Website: lowes
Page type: review-order
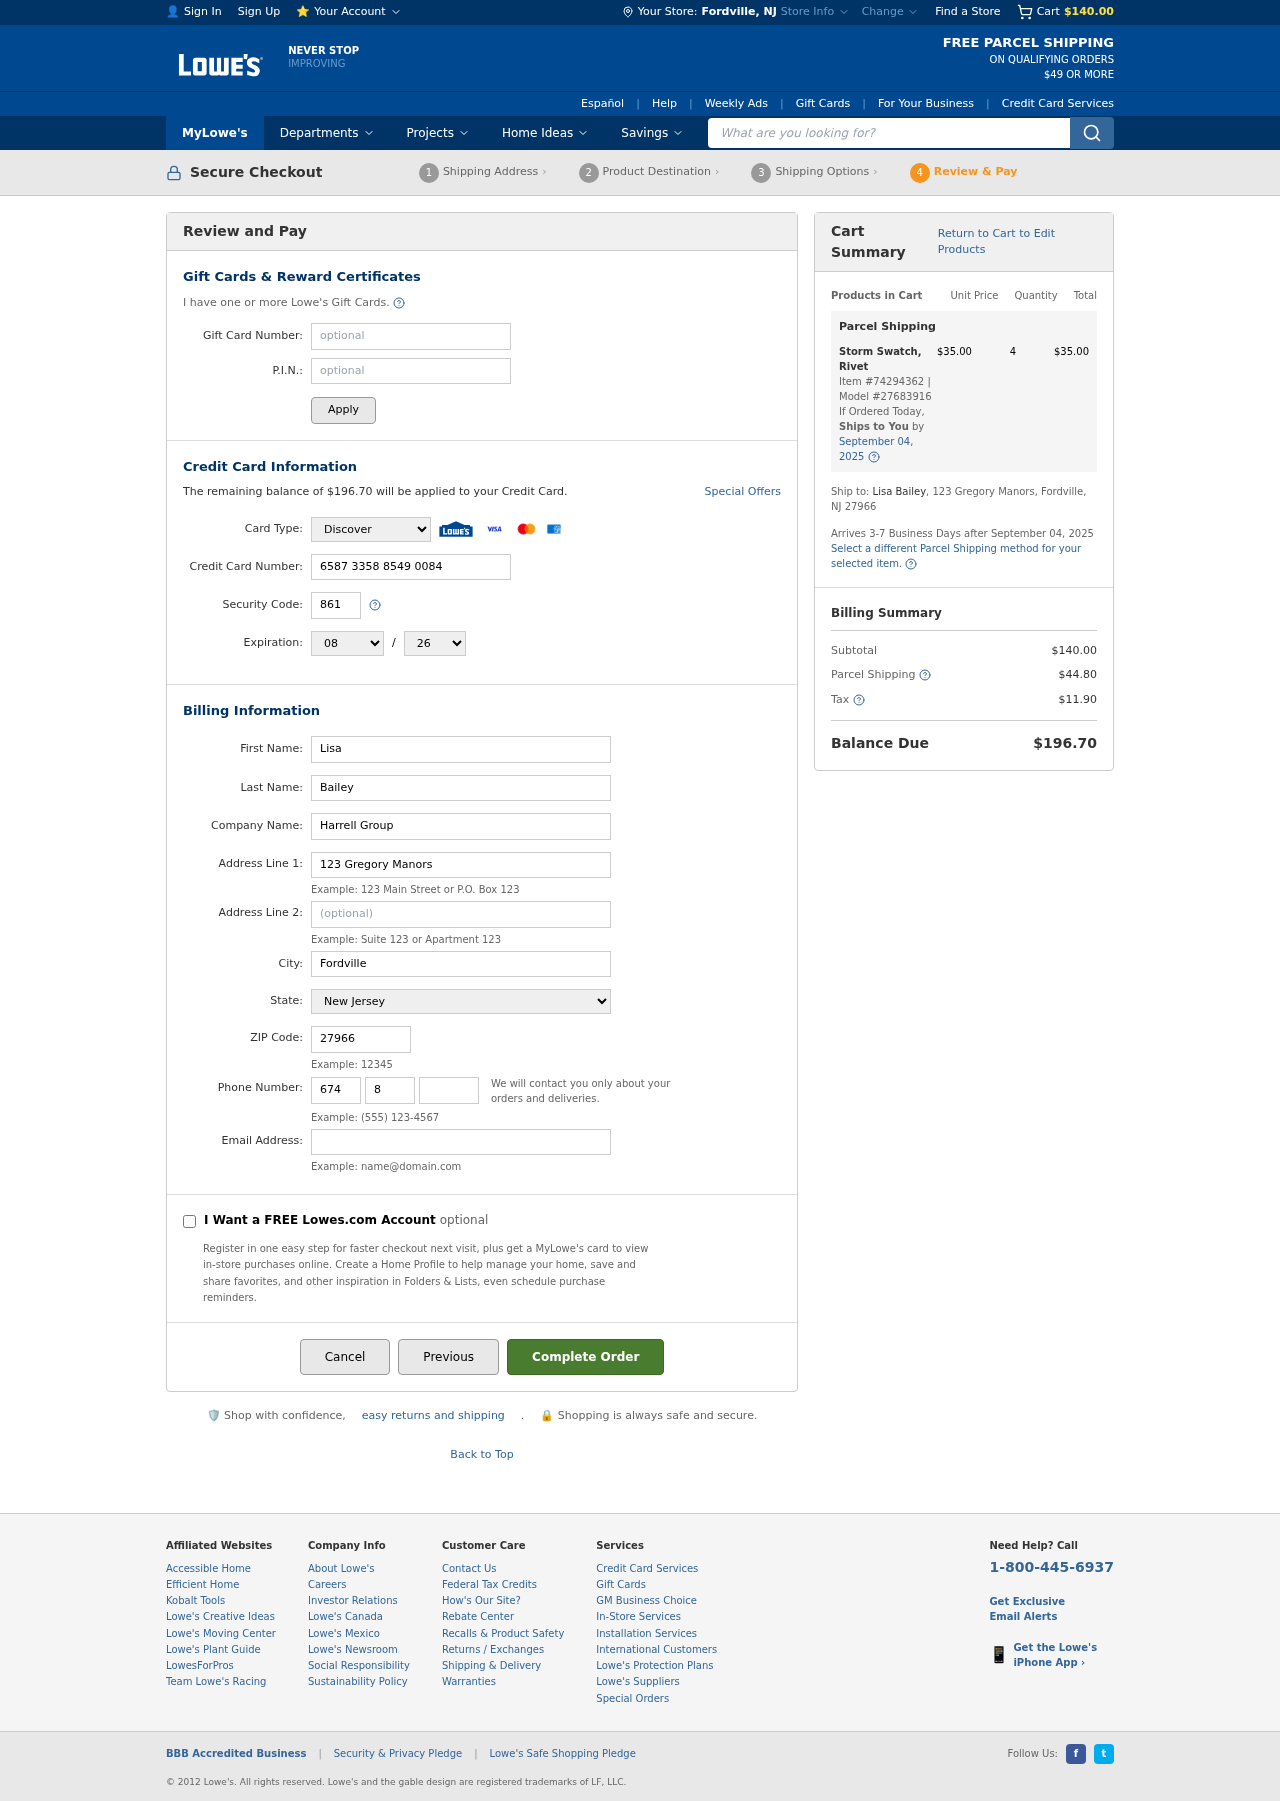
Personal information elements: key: PII_CARD_CVV
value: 861
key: PII_CARD_EXPIRY_MONTH
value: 08
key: PII_CARD_EXPIRY_YEAR
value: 26
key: PII_CARD_NUMBER
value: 6587 3358 8549 0084
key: PII_CARD_TYPE
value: Discover
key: PII_CITY
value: Fordville
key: PII_CITY_STATE
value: Fordville, NJ
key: PII_COMPANY
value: Harrell Group
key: PII_EMAIL
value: lisabailey@gmail.com
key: PII_FIRSTNAME
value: Lisa
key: PII_LASTNAME
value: Bailey
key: PII_PHONE_AREA
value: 674
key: PII_PHONE_PREFIX
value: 867
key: PII_PHONE_SUFFIX
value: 5341
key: PII_POSTCODE
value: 27966
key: PII_STATE
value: New Jersey
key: PII_STREET
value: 123 Gregory Manors
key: PII_STREET2
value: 123 Gregory Manors
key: PII_FULLNAME2
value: Lisa Bailey
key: PII_STATE_ABBR
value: NJ
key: PII_POSTCODE_FULL
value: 27966
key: PII_CITY_STATE_ZIP
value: Fordville, NJ 27966
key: PII_POSTCODE_NUMERIC
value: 27966
Product elements: key: PRODUCT1_NAME
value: Storm Swatch, Rivet
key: PRODUCT1_PRICE
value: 35
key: PRODUCT1_QUANTITY
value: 4
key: PRODUCT1_ITEM_NUMBER
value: Item #74294362
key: PRODUCT1_MODEL_NUMBER
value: Model #27683916
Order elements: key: ORDER_SUBTOTAL
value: $140.00
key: ORDER_BALANCE_DUE
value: $196.70
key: ORDER_SHIPPING_DATE
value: September 04, 2025
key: ORDER_ITEM_TOTAL
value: $35.00
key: ORDER_SHIPPING_DATE2
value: September 04, 2025
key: ORDER_SHIPPING_COST
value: $44.80
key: ORDER_TAX
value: $11.90
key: ORDER_TOTAL
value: $196.70
Search elements: key: HEADER_SEARCH
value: What are you looking for?